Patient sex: M
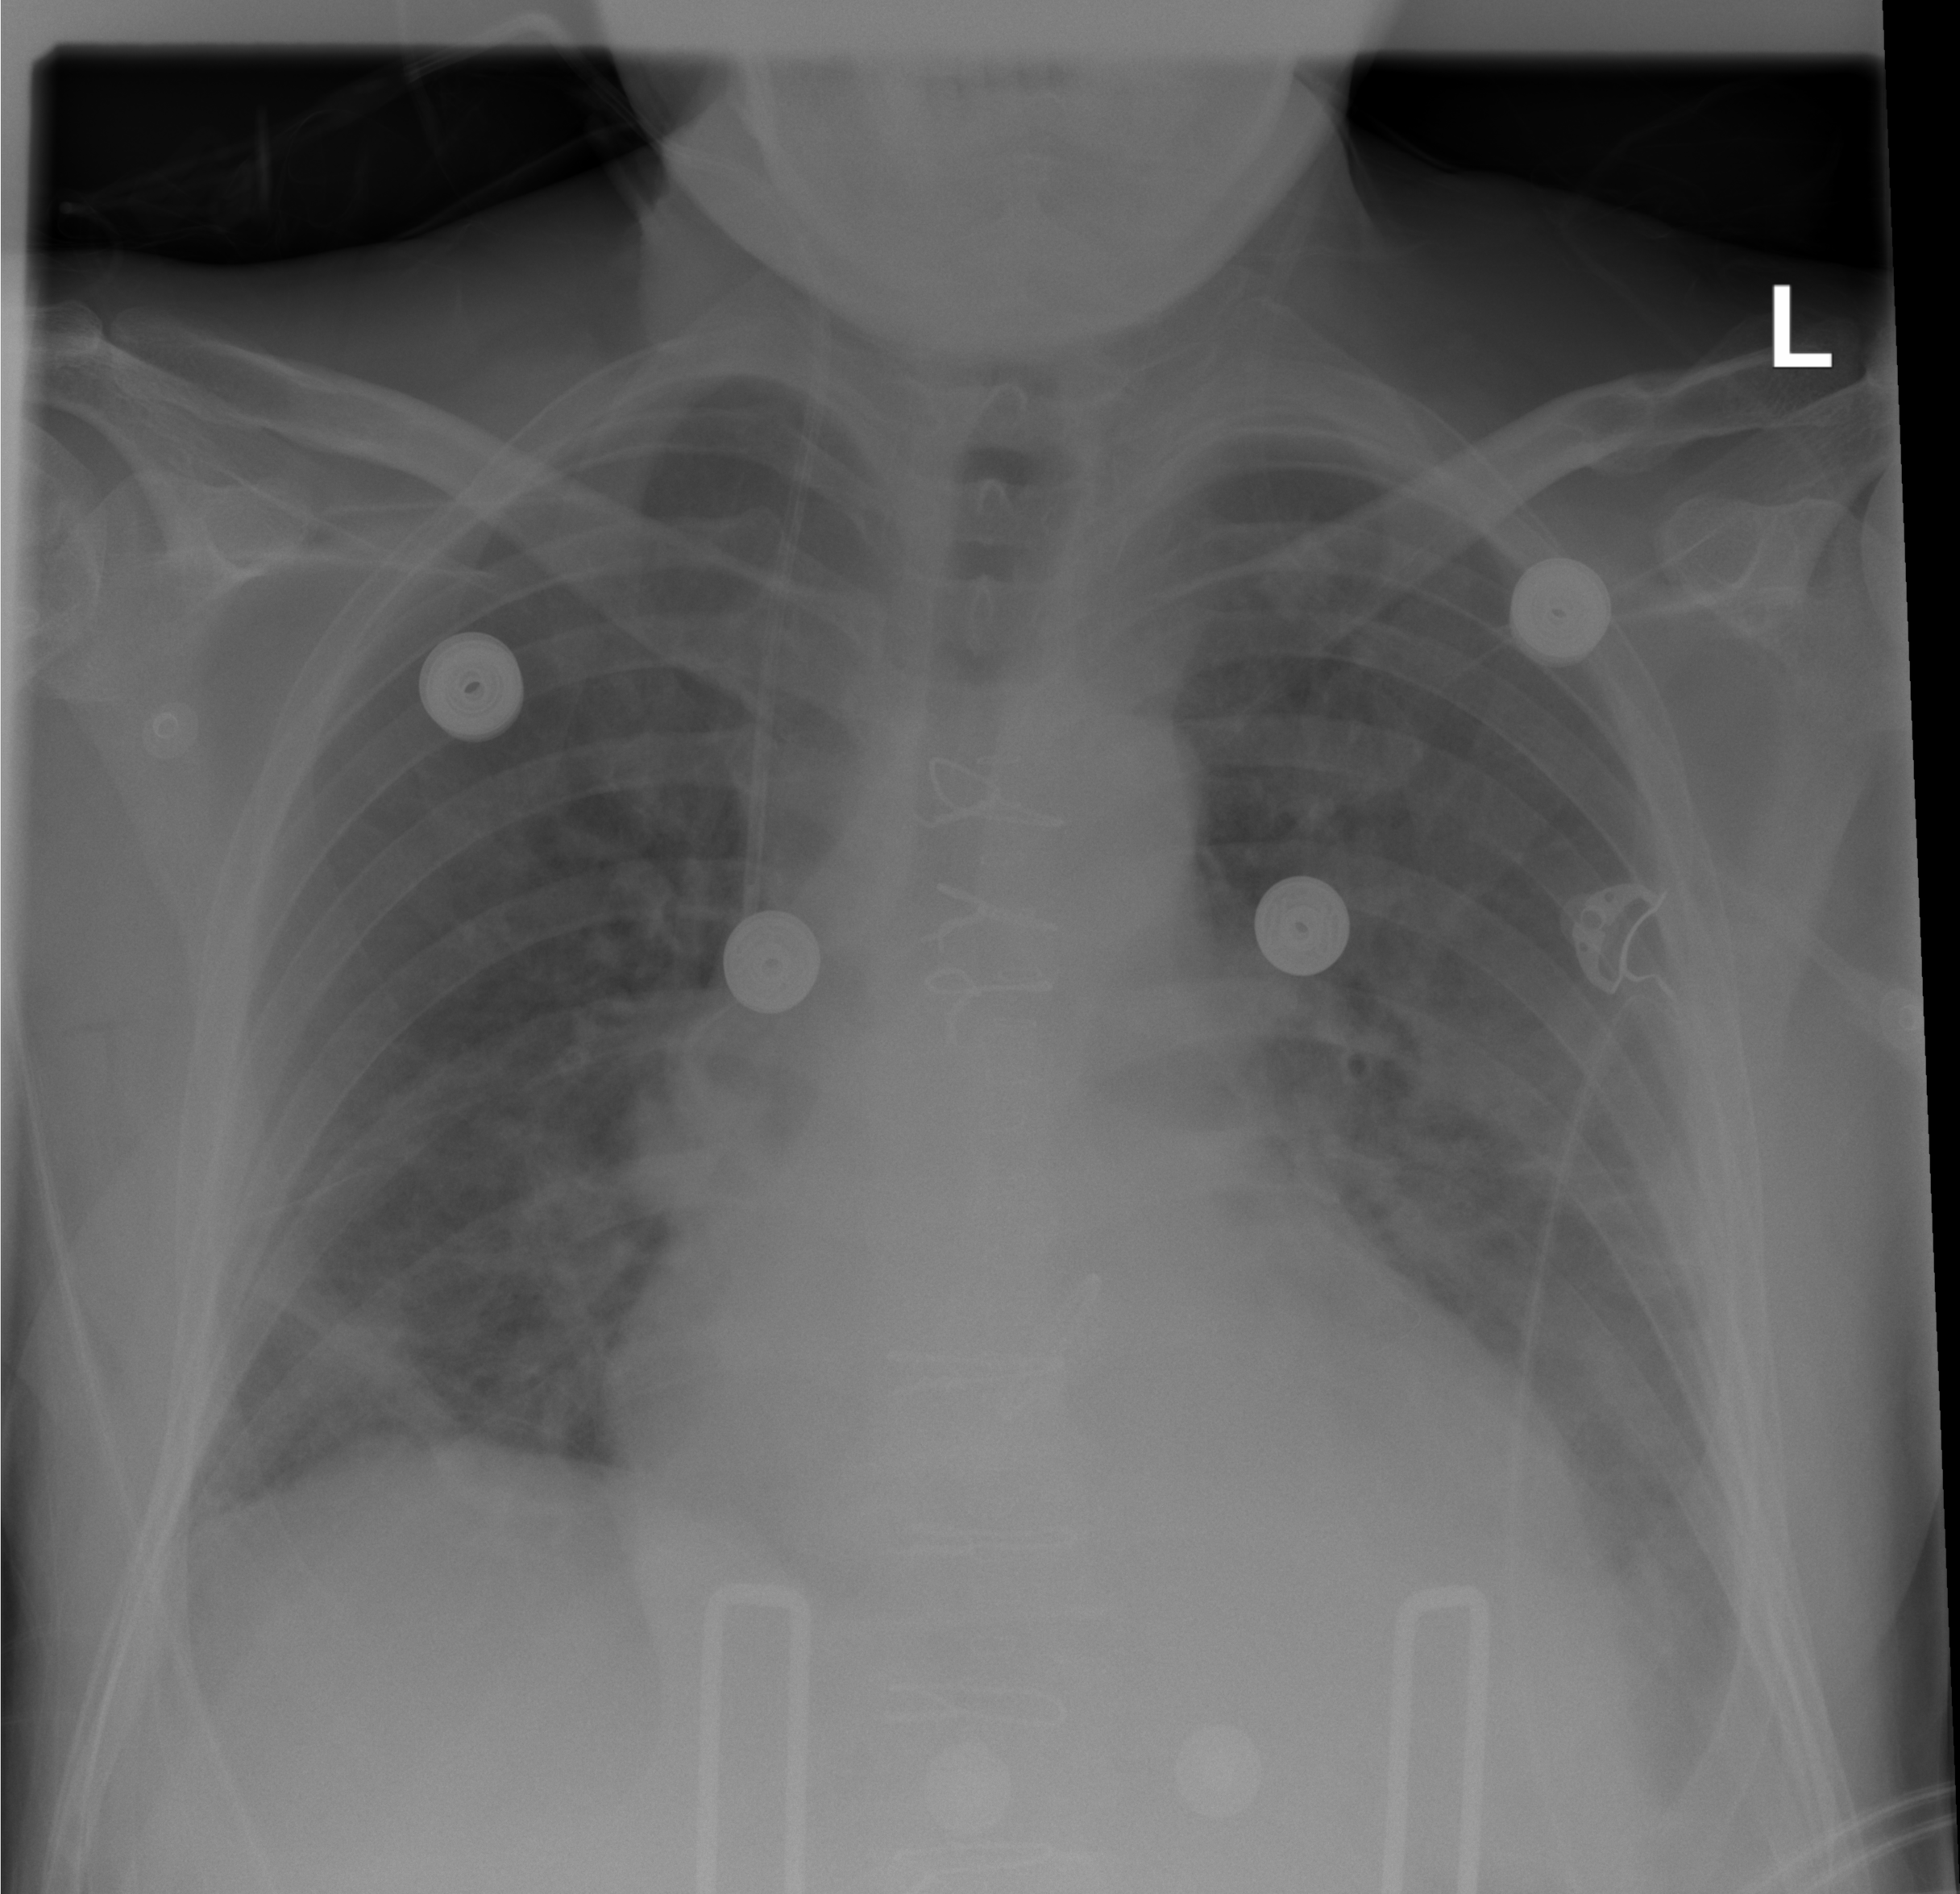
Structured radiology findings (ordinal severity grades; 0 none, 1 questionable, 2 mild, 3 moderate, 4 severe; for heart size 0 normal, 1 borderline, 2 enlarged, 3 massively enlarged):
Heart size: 2
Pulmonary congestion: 2
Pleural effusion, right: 1
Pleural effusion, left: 2
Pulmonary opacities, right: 1
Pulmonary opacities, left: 1
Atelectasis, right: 2
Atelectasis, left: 2